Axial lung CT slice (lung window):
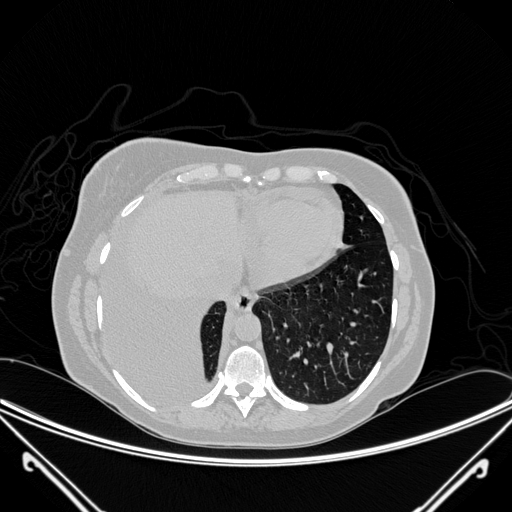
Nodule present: no